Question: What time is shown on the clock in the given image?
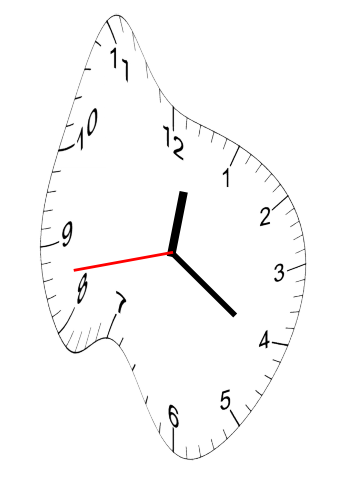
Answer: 12:20:43